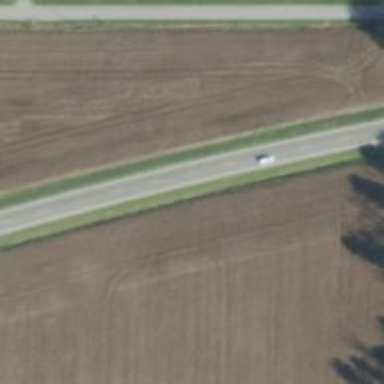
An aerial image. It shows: Primary highway.